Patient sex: M
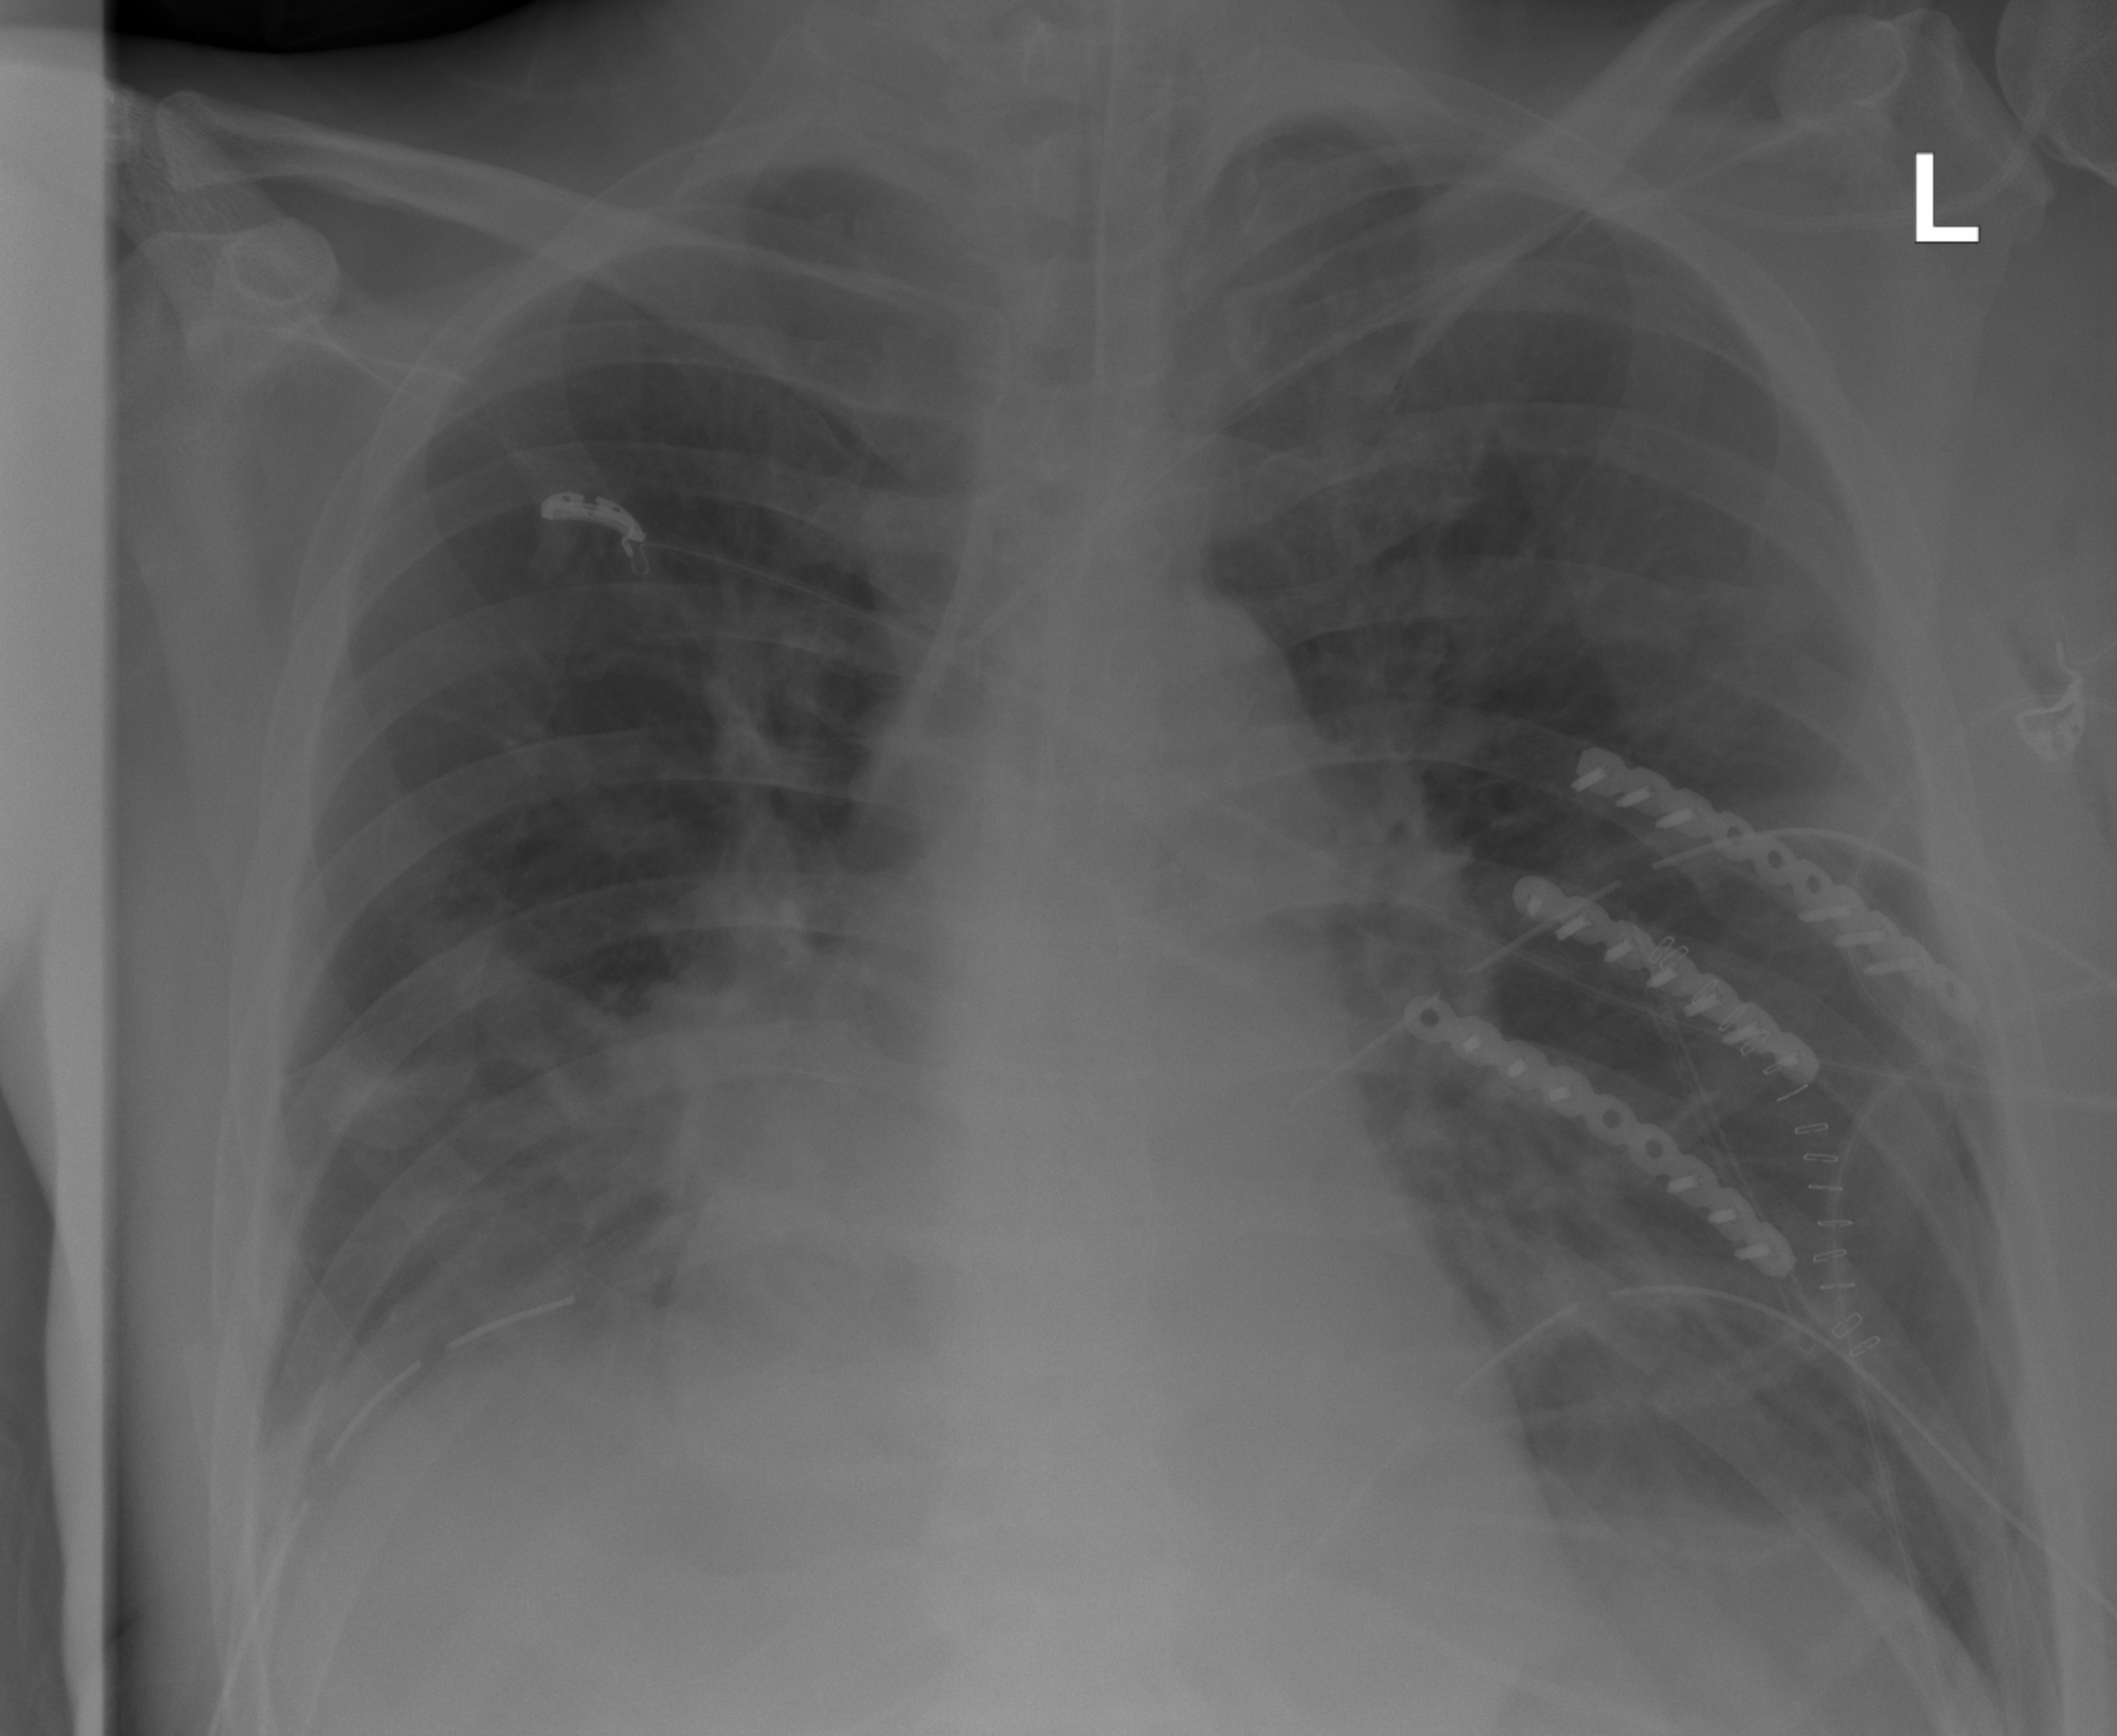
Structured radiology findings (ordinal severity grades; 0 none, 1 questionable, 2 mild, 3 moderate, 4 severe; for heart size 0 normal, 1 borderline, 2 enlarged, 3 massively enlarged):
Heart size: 0
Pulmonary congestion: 0
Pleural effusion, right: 0
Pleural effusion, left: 0
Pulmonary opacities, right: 0
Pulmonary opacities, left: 0
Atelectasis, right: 2
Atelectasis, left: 2